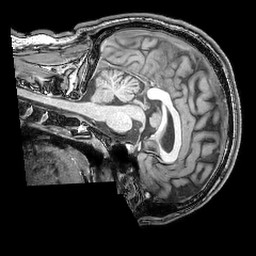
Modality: T1w
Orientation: sagittal
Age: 23
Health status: ill
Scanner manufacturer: philips
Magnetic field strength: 3 T
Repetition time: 0.007 s
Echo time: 0.003501 s